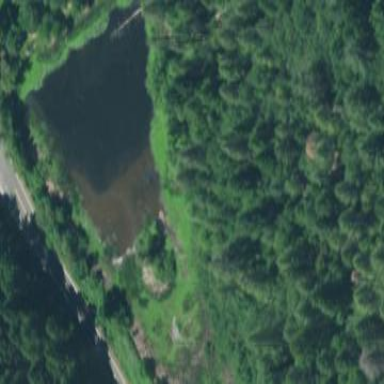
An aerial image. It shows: Pond surrounded by natural water.